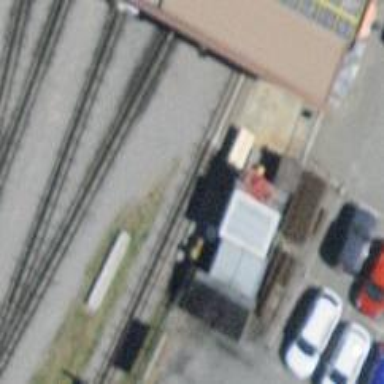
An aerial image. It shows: Narrow-gauge railway in yard.